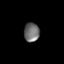
Tissue: lung
Cell type: T cells
Senescence score: 0.1826
Nuclear area (px): 283
Mean DAPI intensity: 111.922